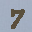
Label: 7